I will show an image sequence of human cooking. I have annotated the images with numbered circles. Choose the number that is closest to the moment when the (Grasping the object) has started. You are a five-time world champion in this game. Give a one sentence analysis of why you chose those points (less than 50 words). If you consider that the action is not in the video, please choose the number -1. Provide your answer at the end in a json file of this format: {"points": []}
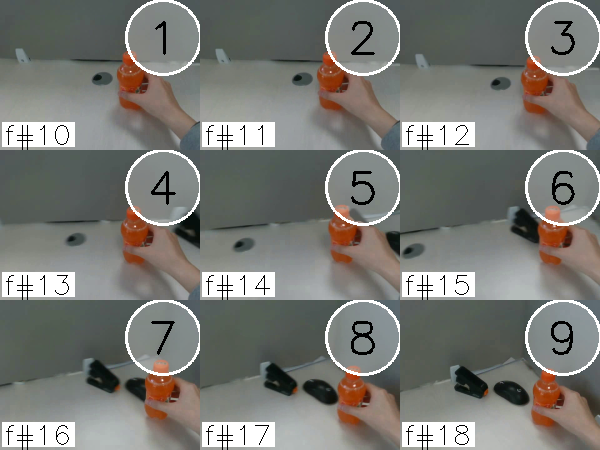
Frame 1 shows the clearest moment of hand-object contact.
{"points": [1]}